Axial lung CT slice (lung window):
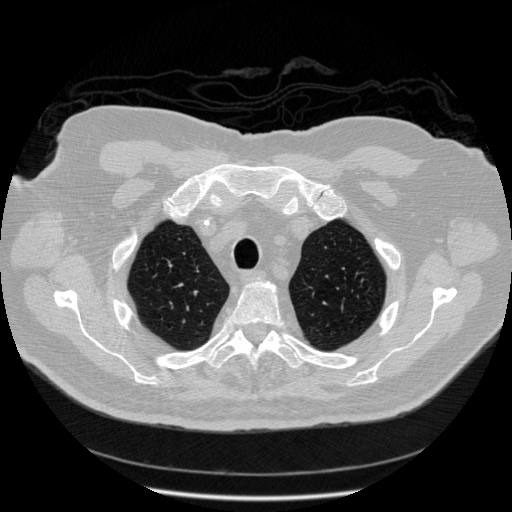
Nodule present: no